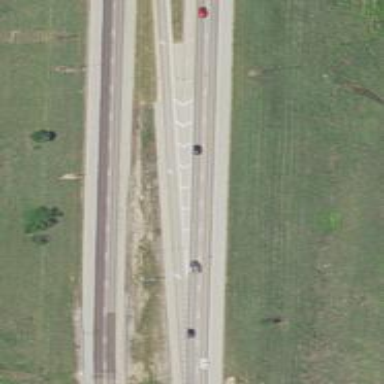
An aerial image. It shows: Road marking of gore chevron.